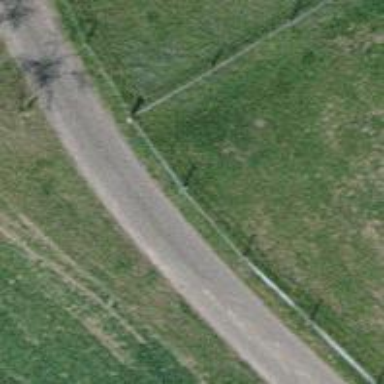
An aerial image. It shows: Paved track with grade 1 surface.